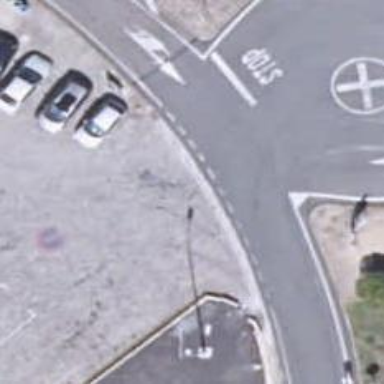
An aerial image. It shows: Concrete parking aisle as service road.